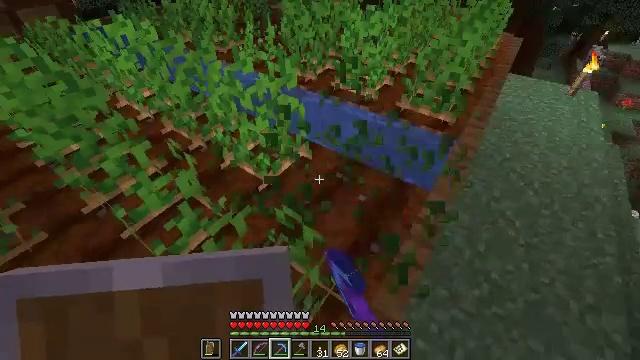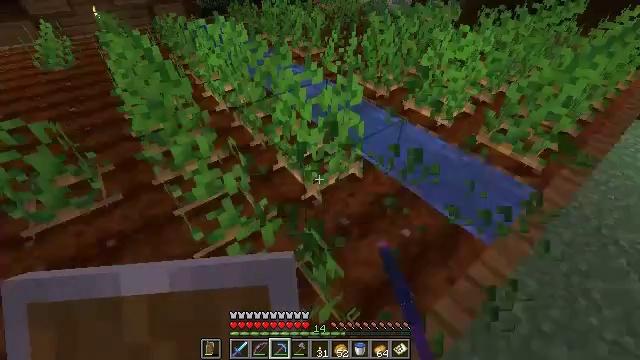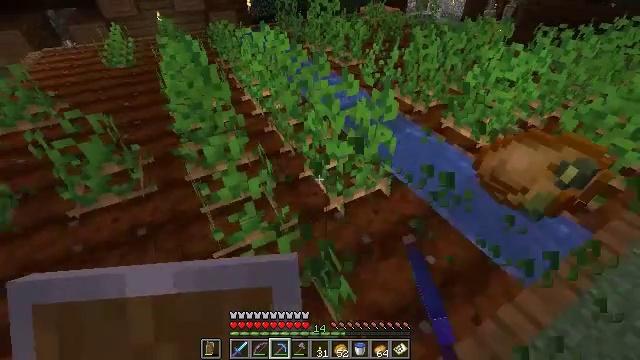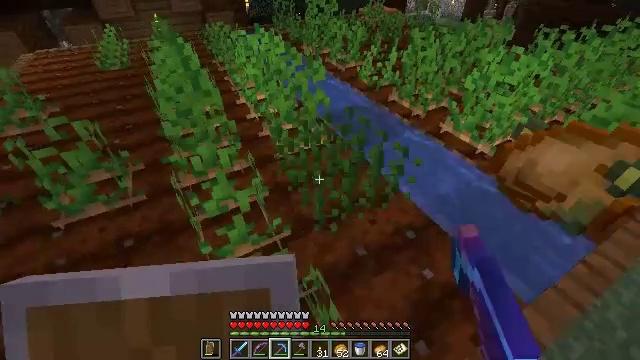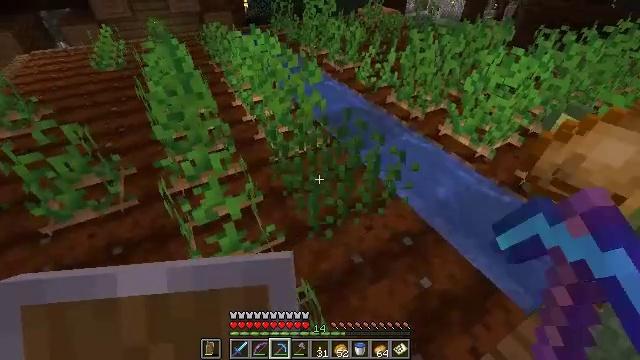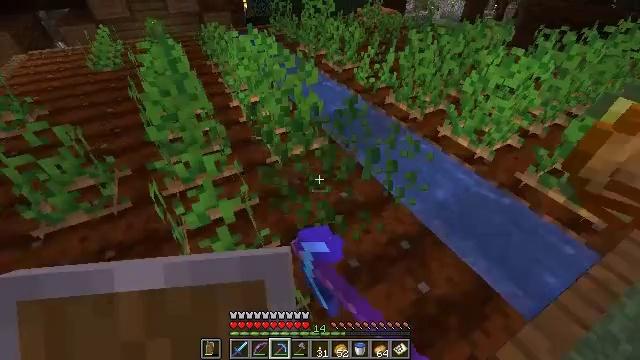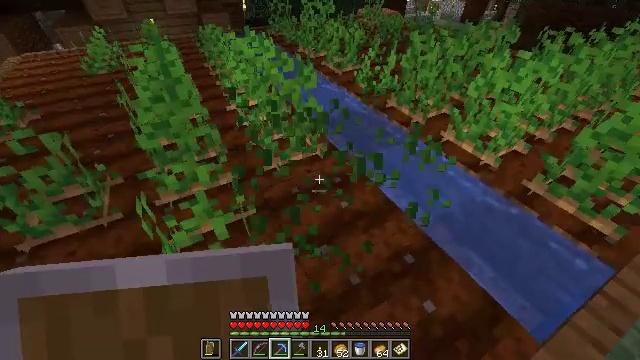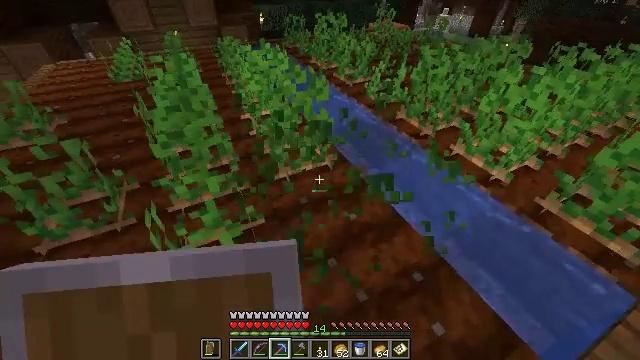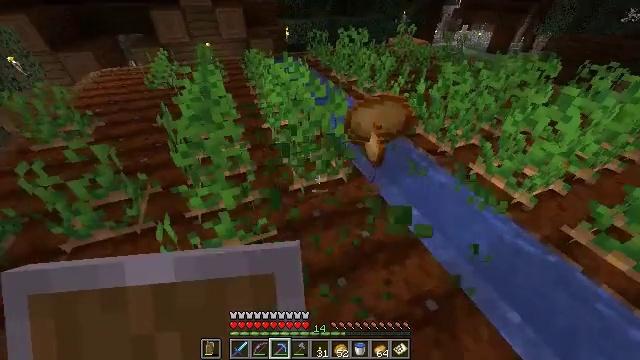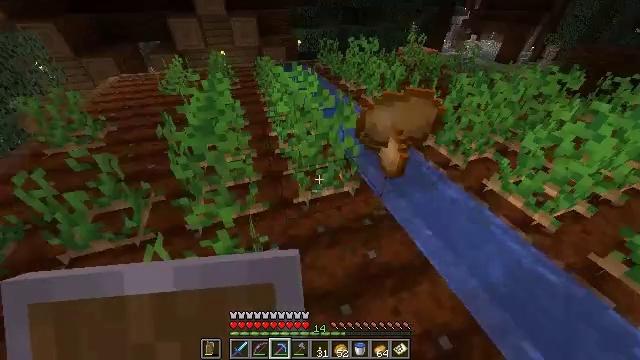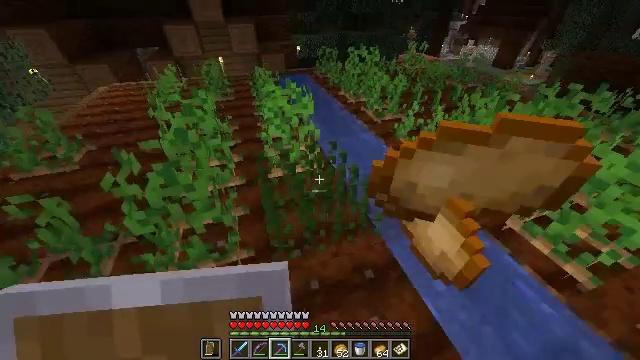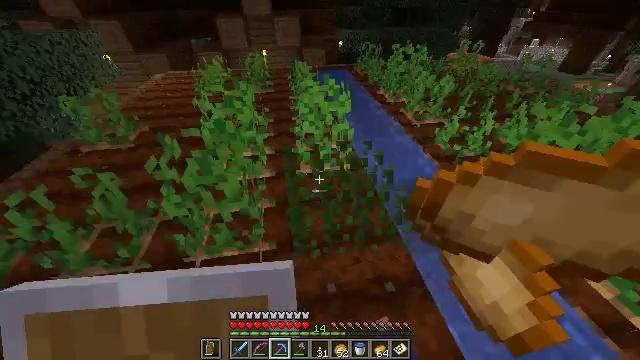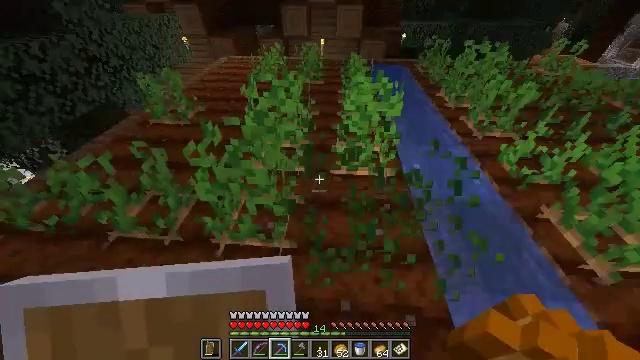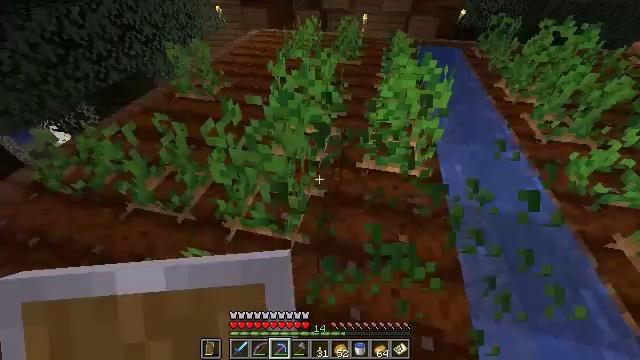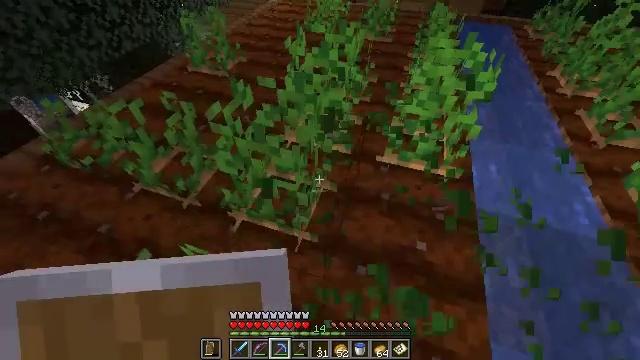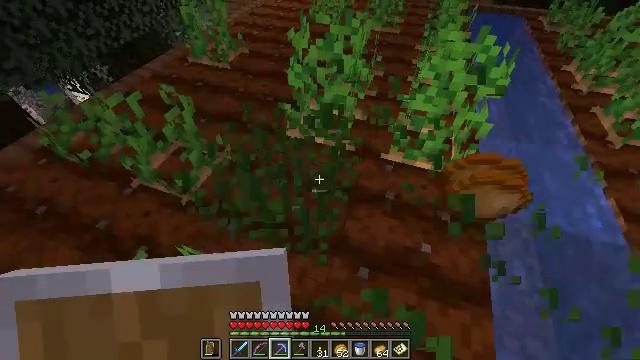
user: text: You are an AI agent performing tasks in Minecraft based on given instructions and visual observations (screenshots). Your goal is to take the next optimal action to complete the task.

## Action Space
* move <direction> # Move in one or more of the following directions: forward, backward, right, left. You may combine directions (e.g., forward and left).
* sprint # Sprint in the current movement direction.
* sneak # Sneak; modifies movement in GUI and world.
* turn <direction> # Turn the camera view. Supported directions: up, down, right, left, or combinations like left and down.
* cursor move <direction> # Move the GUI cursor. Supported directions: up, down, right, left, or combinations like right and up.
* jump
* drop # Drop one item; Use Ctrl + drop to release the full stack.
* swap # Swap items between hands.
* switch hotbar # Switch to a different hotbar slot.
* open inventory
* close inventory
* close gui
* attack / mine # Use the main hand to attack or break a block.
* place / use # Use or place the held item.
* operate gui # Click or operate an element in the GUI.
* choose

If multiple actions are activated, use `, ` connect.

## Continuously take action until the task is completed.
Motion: motion action
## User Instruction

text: Break the potato plant to gather potatoes.
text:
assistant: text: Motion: move forward and move right, turn left and up
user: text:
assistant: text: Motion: move forward, turn left and up
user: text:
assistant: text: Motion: attack / mine
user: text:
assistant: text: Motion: attack / mine
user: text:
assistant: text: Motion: no_op
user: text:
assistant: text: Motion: move forward
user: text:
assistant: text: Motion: move forward, turn left
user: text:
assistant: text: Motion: move forward, turn left and up
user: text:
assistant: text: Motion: move forward, turn left
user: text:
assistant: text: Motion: move forward, attack / mine
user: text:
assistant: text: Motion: turn left and down, attack / mine
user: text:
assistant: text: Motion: turn left and down
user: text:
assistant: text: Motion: turn left and down
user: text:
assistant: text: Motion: move forward, turn left and down
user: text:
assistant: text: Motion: turn left and down, attack / mine
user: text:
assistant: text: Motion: attack / mine
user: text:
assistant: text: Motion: no_op
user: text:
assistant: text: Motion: move forward, turn right and up
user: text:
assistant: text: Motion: move forward, turn right and up
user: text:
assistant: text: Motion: attack / mine
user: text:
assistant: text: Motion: attack / mine
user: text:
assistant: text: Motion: turn right
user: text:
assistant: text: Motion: turn right and up
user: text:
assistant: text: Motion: attack / mine
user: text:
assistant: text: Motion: attack / mine
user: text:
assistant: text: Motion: no_op
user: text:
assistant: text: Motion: move forward
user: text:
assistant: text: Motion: move forward, turn left
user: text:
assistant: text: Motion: no_op